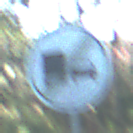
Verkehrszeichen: EndeUeberholverbotKraftfahrzeuge
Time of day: MorningAfternoon
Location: Outdoor (Nature)
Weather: Clear
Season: NotSpecified
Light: Natural